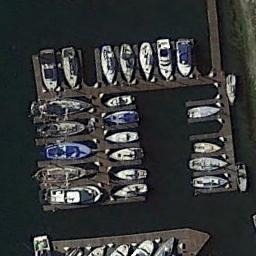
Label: harbor